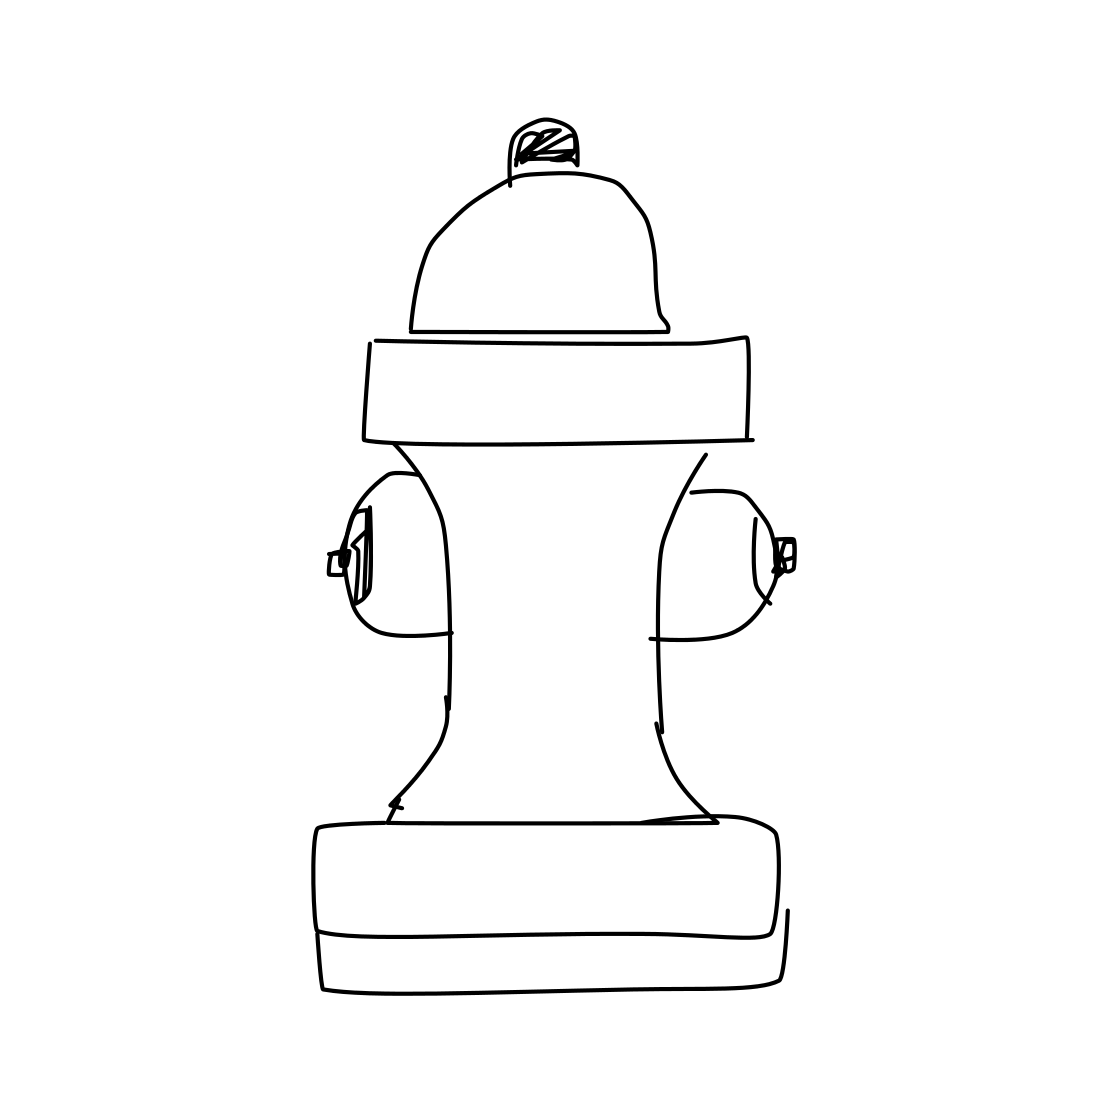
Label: fire hydrant